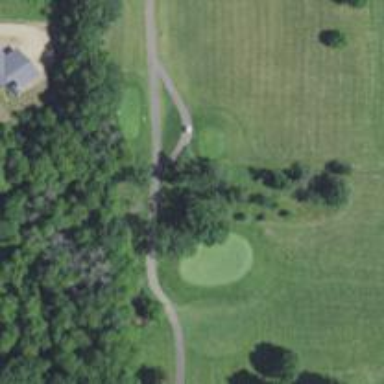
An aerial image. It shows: Path for both roads and golfers.